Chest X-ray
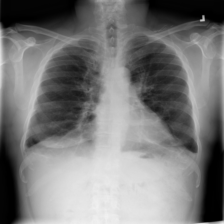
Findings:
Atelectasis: positive
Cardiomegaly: negative
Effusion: negative
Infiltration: negative
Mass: negative
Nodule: negative
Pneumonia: negative
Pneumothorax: negative
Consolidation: negative
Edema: negative
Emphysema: negative
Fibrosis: negative
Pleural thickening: negative
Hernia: negative